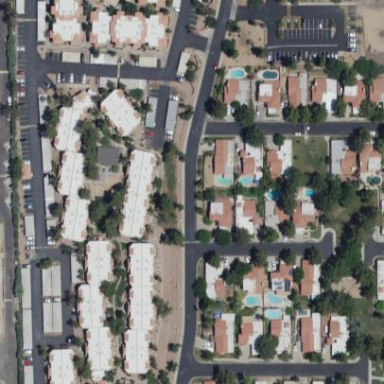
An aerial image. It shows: Residential area with apartments.